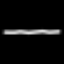
Label: line